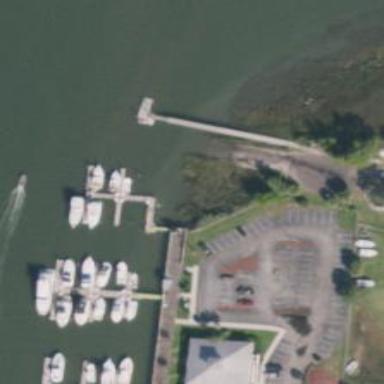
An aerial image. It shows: Man-made pier.